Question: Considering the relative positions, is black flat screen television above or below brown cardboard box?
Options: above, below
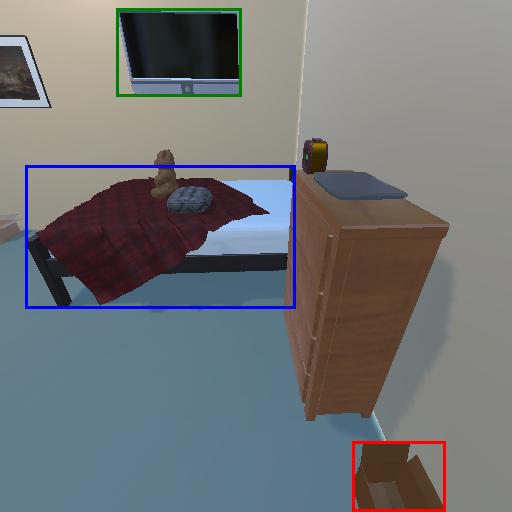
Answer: above